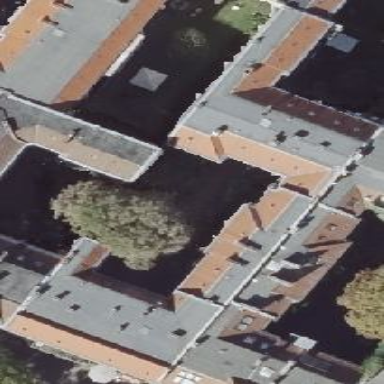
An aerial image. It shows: Residential building with unique double saltbox roof shape.